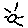
Label: sun